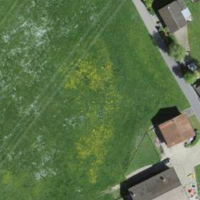
EUNIS habitat code: 24
Species observed at this site:
Matricaria discoidea